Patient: sex M, age 64
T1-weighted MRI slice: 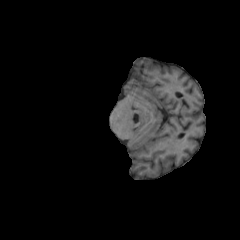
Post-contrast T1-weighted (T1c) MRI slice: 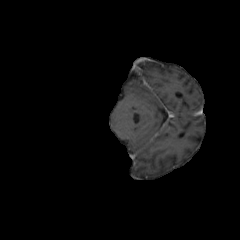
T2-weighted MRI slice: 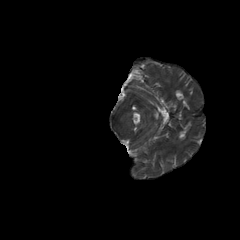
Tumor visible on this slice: no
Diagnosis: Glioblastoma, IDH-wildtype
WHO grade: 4